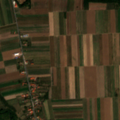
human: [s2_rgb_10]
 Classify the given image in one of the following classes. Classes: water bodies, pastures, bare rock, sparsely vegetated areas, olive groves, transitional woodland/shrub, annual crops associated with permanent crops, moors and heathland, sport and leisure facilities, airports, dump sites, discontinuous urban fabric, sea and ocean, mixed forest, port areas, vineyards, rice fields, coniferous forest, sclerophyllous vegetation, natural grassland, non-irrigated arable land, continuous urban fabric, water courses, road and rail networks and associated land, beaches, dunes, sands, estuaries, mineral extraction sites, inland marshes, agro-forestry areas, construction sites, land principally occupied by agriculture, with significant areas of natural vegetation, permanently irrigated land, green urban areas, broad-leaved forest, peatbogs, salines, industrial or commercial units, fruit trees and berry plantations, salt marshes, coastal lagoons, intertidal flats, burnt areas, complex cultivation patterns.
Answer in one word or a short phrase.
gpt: discontinuous urban fabric, non-irrigated arable land, complex cultivation patterns, land principally occupied by agriculture, with significant areas of natural vegetation